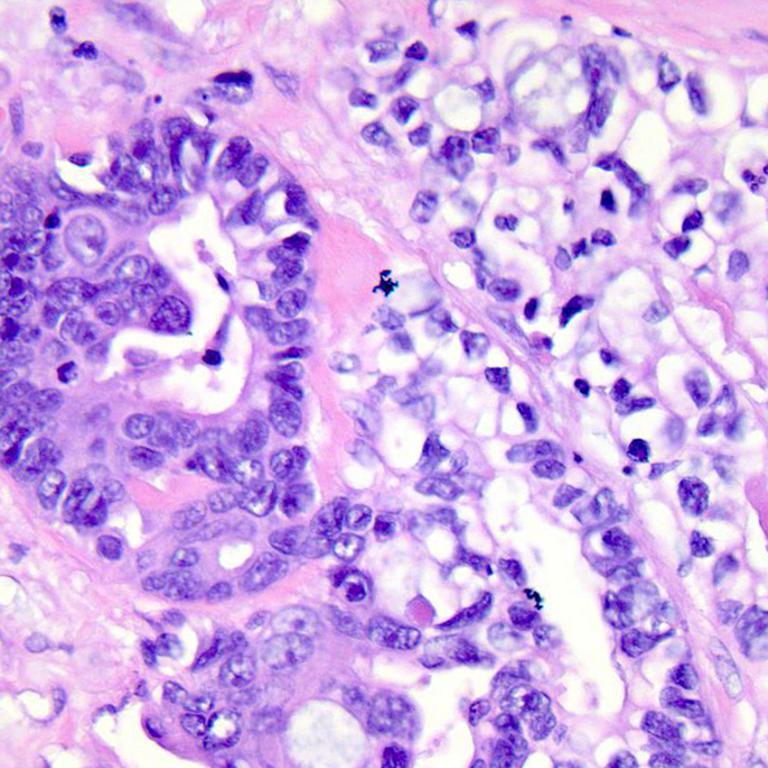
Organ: colon
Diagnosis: adenocarcinomas